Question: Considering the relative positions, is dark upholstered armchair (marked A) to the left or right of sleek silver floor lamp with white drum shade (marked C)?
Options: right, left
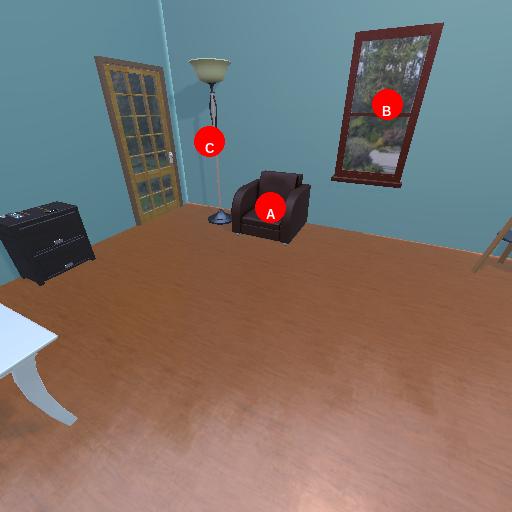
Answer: right